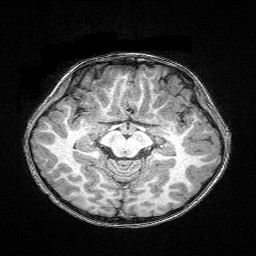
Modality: T1w
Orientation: coronal